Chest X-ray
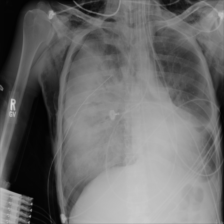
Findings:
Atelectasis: negative
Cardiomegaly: negative
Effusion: negative
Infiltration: negative
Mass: negative
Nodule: negative
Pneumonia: negative
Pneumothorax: positive
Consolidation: negative
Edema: negative
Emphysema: negative
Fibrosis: negative
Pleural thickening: negative
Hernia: negative